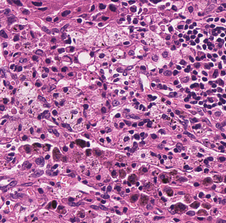
Tumor epithelial tissue: yes
Tumor-associated stroma tissue: yes
Normal tissue: no